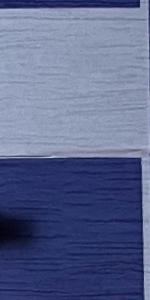
Label: Empty